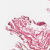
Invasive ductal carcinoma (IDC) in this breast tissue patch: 0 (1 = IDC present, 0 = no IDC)